Aerial crown-view tile of a tropical tree (Barro Colorado Island, Panama), acquired 20250818:
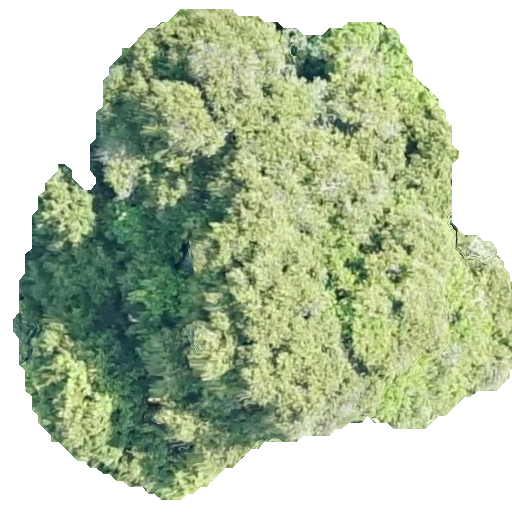
Species: Prioria copaifera
GBIF accepted scientific name: Prioria copaifera
Crown area: 250.411 m²